Question: I have created a 'widget' in my application , now 'context menu' and allow the user to choose one of them.
My widget contains icon and text , so when a user click over an icon of widget i want to show the context menu.
is there a way to do it ? i am using 'android 2.3.X' and android support compatibility package too.
here is what i want

The widget that i have created is derived from 'AppWidgetProvider' class.
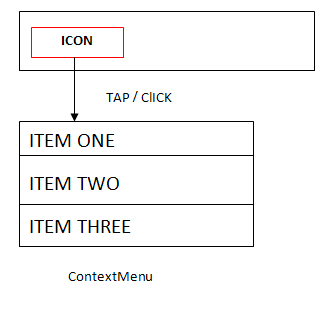
Answer: I think there is no way to open a context menu when we click on widget.
But alternatively we can open an activity instead and make it transparent then open a dialog box which contains ListView in that way we can mimic the look of context menu.
That is how i eventually did in my application.